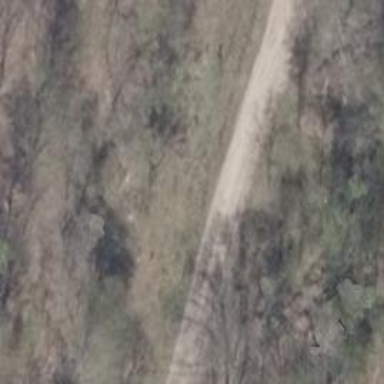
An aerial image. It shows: Sandy track road with grade3 tracktype.